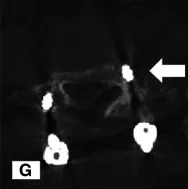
Typical images of Case 2. T2-weighted sagittal magnetic resonance imaging of the left pedicle showed a hypointense signal of the cleft (F).
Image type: radiology (mri)